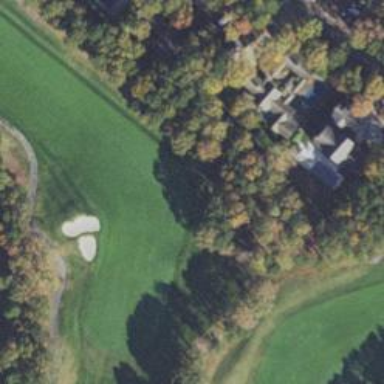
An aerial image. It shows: Golf hole.